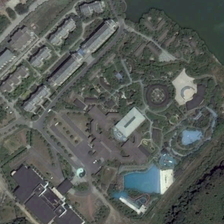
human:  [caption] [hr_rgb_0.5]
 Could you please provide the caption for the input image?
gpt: a large number of houses and villas have been built in this area .

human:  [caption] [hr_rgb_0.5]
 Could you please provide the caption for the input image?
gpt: near the sea is a vast leisure resort .

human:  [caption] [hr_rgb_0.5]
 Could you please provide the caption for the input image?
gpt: near the sea is a vast leisure resort .

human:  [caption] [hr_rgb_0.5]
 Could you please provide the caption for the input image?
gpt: a large number of houses and villas have been built in this area .

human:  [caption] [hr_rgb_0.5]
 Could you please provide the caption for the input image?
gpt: near the sea is a vast leisure resort .